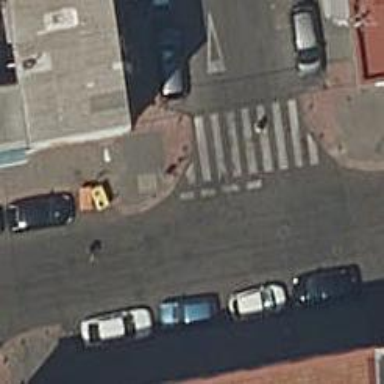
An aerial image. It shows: Zebra crossing on the road.